This is a demodulated (Hilbert-envelope) spectrum computed from a bearing vibration snapshot; the dashed markers indicate where each bearing fault type would appear (BPFO, BPFI, BSF, FTF). Determine the bearing's health state. Answer with exactly one of: normal, inner_race, outer_race, ball.
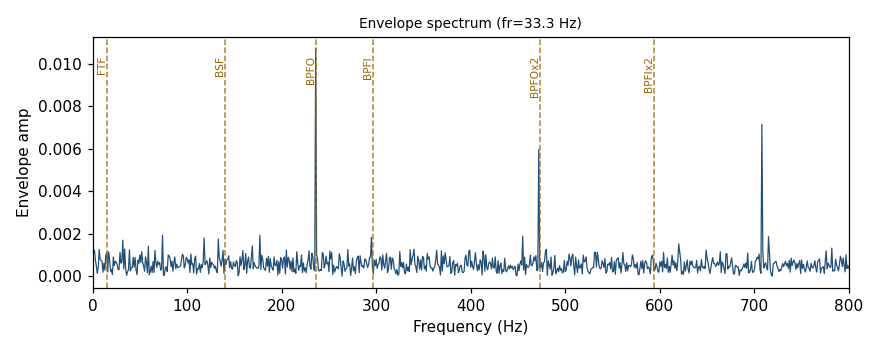
Answer: outer_race